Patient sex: F
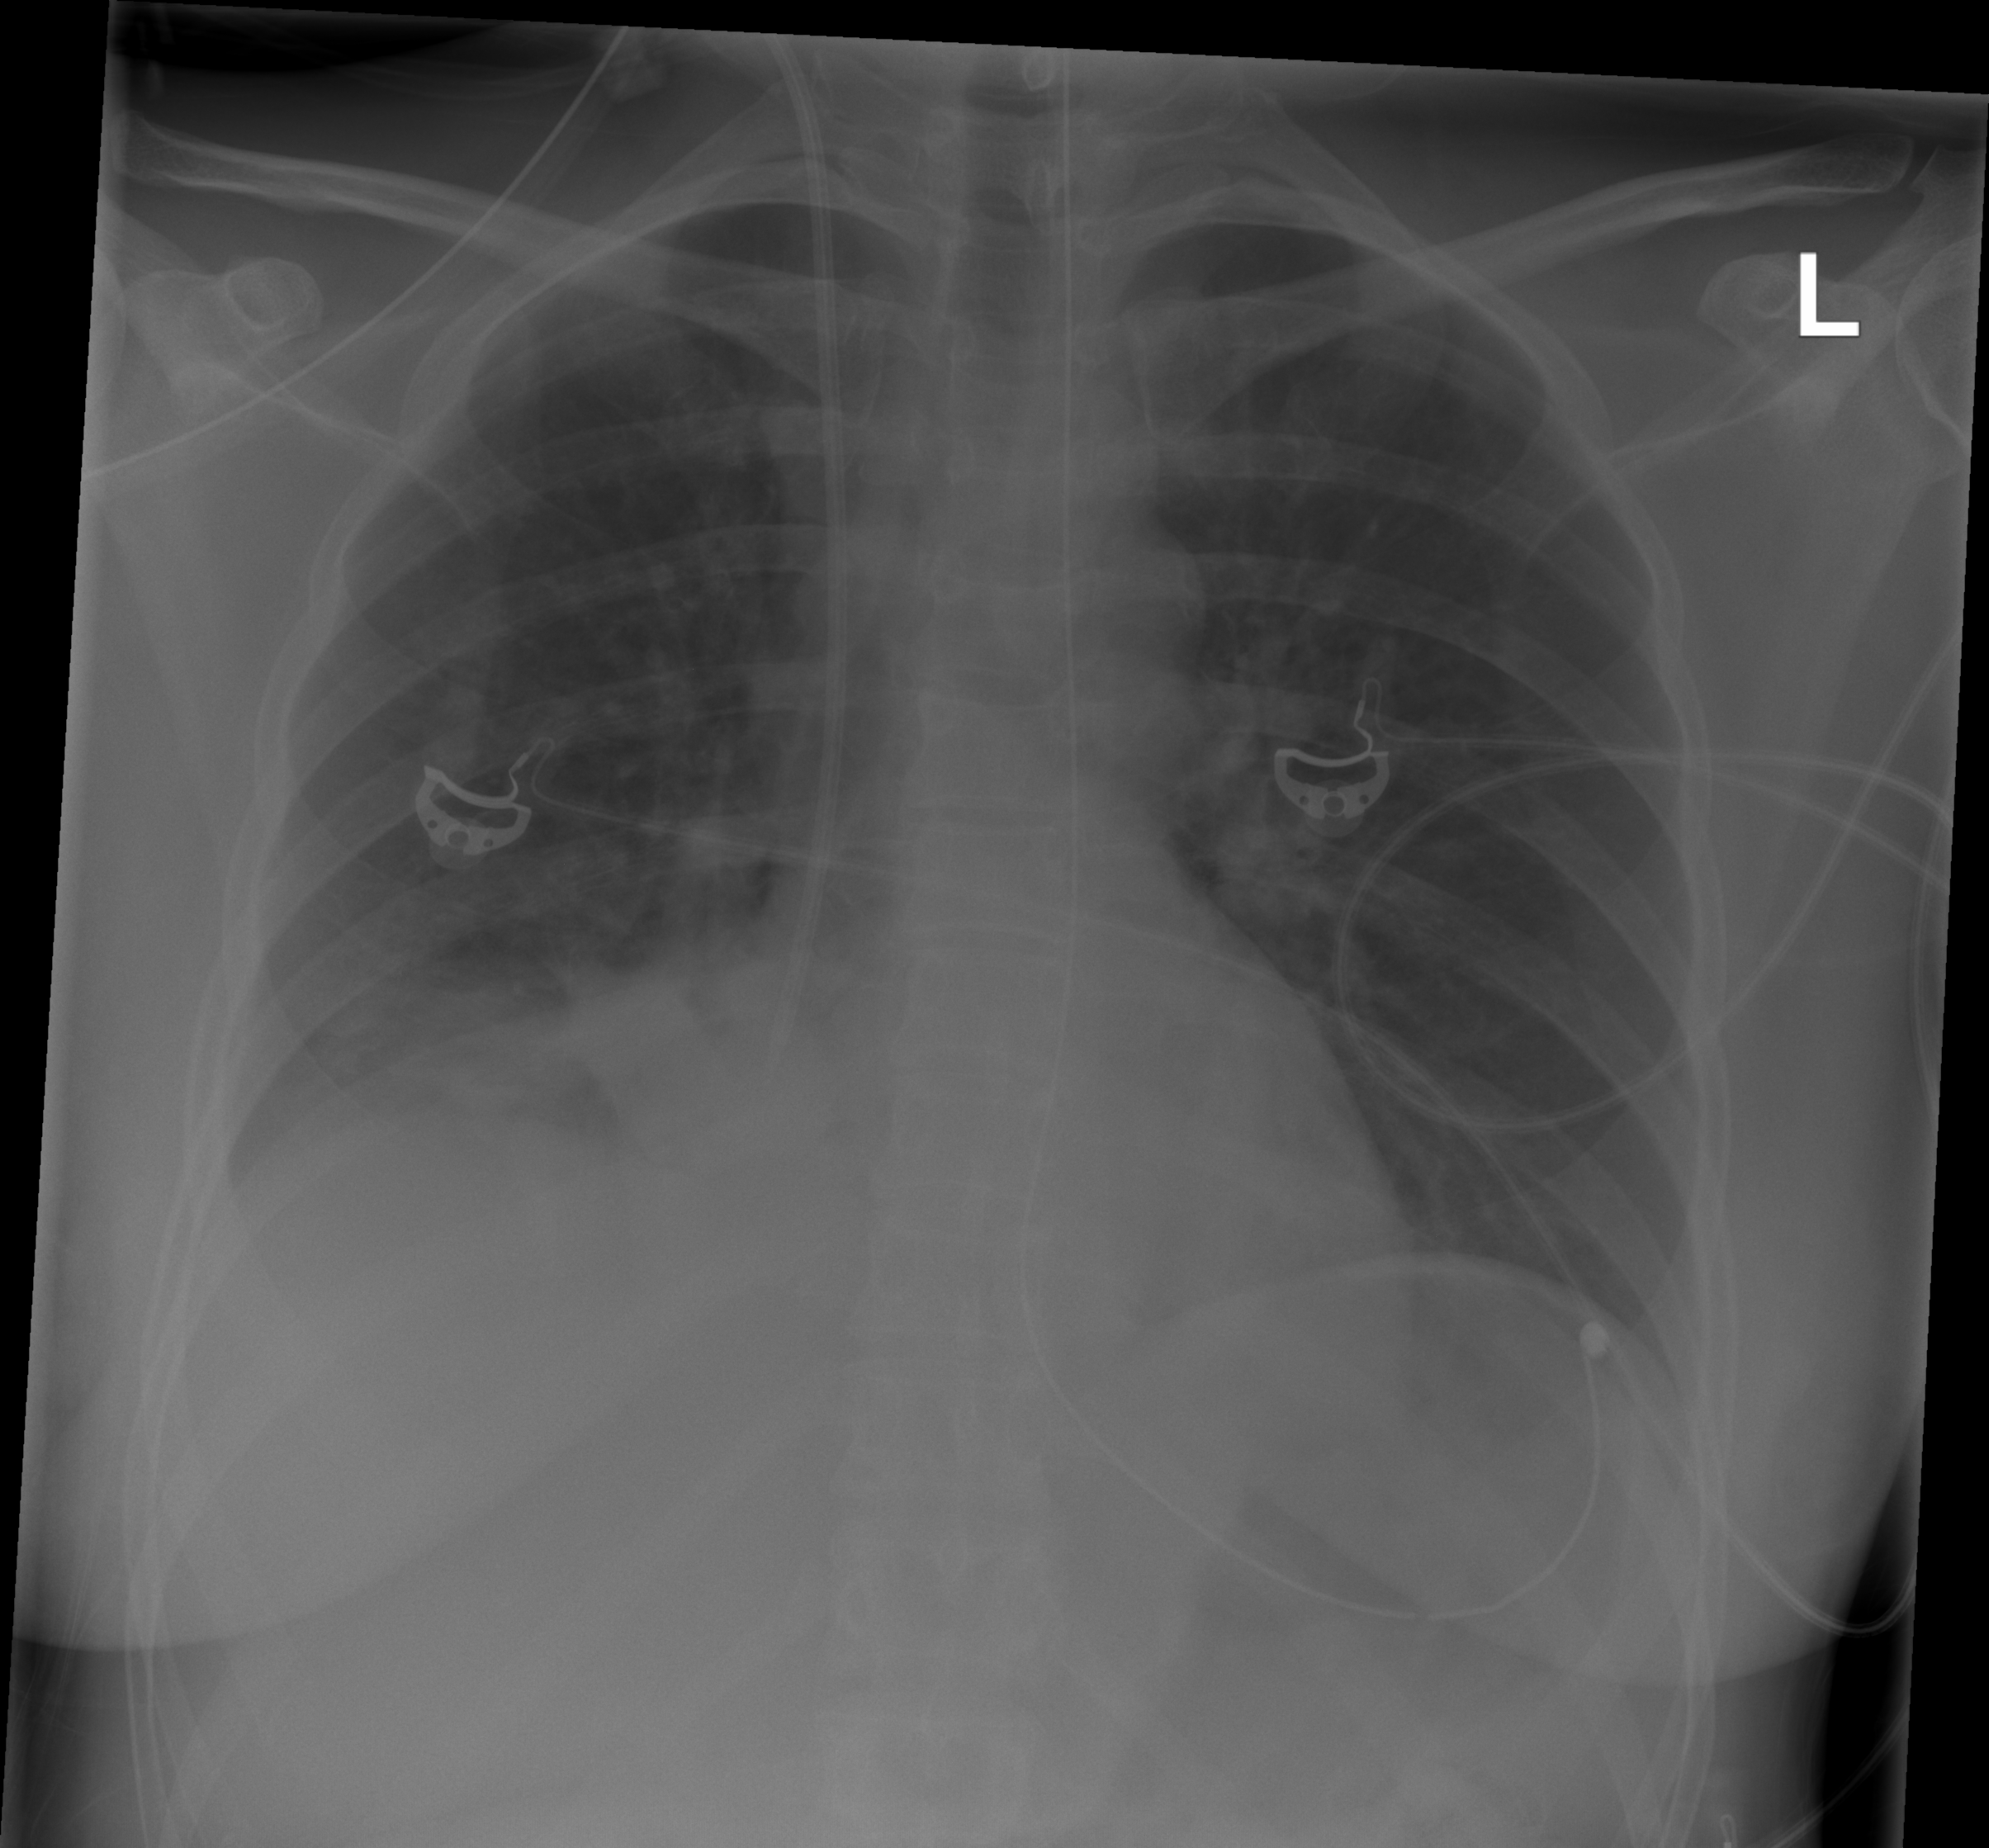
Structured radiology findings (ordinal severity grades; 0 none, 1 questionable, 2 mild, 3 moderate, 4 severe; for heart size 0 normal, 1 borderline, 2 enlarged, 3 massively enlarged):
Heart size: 0
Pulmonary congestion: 0
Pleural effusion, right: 1
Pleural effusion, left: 0
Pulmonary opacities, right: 0
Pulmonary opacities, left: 0
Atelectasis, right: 2
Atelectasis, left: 0